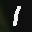
Label: 1